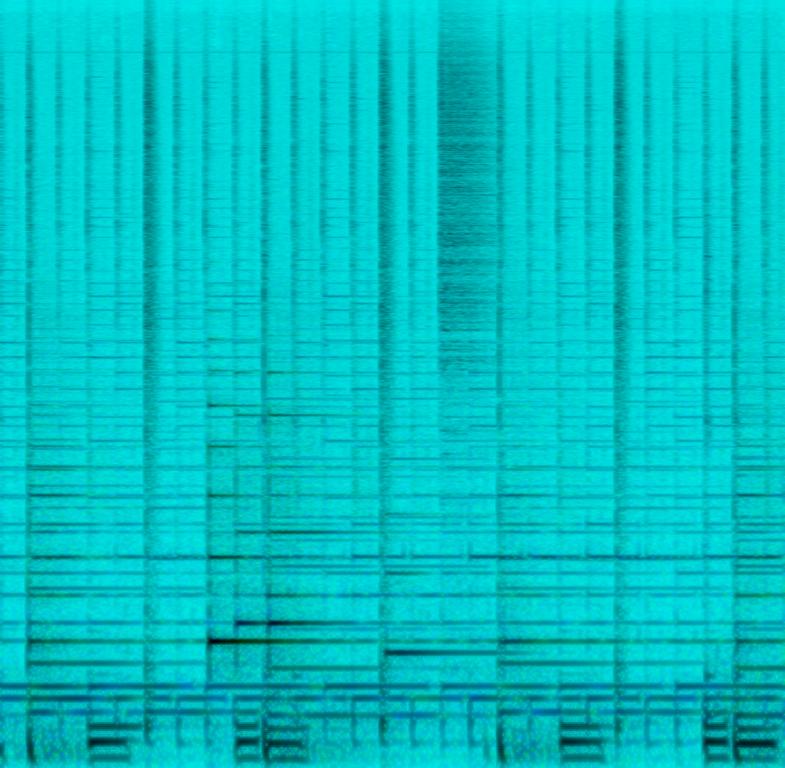
Medium tempo rock drum beat with a half time feel, using only two chords played by acoustic guitar arpeggios, piano chords and a male singer. The mood is sentimental.